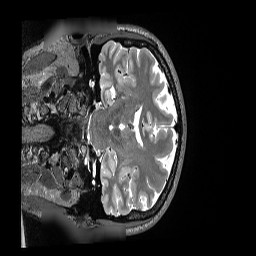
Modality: T2w
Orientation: coronal
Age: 47
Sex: female